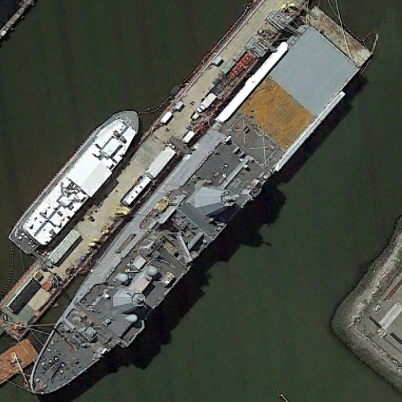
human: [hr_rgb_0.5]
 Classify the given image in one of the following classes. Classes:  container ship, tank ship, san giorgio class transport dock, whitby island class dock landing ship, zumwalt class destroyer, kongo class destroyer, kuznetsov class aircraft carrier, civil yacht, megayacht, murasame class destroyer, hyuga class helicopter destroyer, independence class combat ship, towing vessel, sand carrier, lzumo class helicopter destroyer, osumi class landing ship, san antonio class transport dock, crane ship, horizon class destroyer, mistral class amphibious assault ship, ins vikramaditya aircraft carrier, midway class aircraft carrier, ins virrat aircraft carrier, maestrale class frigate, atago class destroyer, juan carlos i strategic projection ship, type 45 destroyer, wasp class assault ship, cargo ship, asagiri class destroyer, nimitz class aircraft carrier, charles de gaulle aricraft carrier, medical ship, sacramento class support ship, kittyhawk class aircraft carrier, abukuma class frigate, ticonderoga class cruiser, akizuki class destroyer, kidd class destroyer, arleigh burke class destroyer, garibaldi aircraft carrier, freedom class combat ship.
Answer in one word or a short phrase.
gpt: San Antonio class transport dock